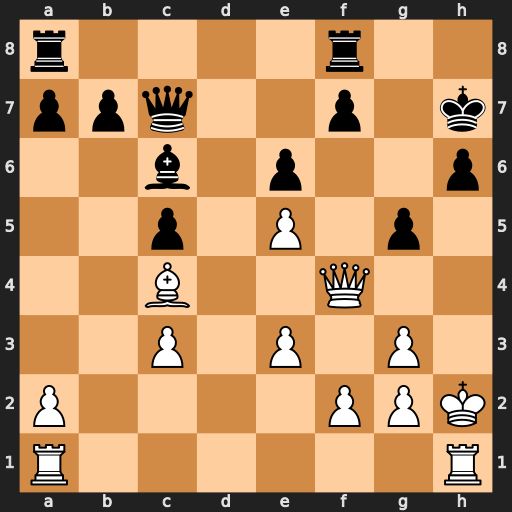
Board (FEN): r4r2/ppq2p1k/2b1p2p/2p1P1p1/2B2Q2/2P1P1P1/P4PPK/R6R
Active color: w
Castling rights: -
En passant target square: -
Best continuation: Bd3+ Kg8 Qf6